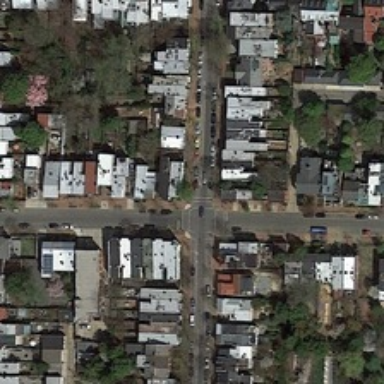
The residential buildings on both sides of the road are neatly arranged .